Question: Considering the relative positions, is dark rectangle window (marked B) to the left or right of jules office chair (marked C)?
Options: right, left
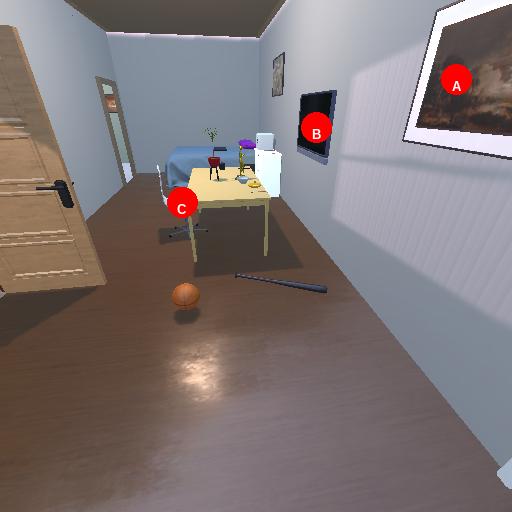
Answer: right